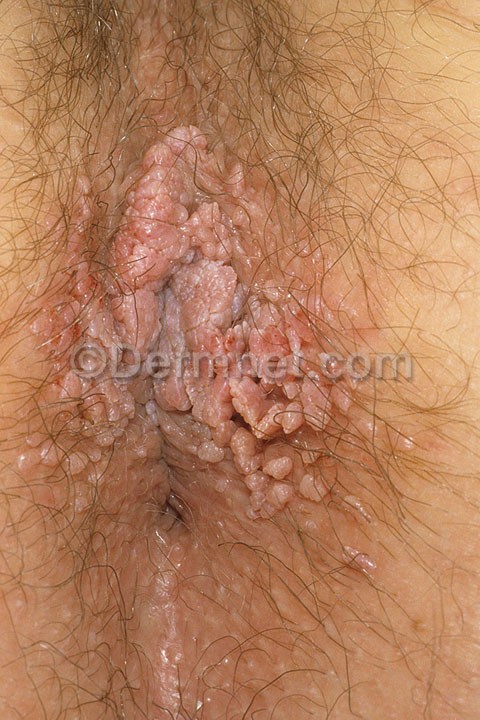
Disease: Herpes HPV and other STDs Photos